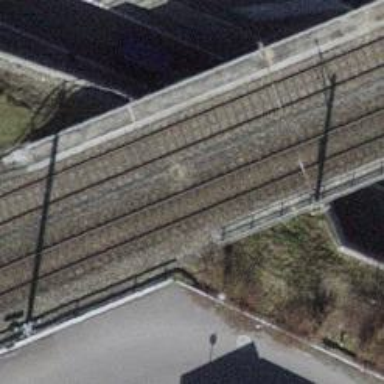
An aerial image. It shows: Single-track railway bridge with electrified contact line.